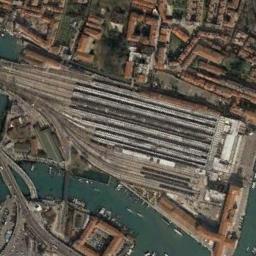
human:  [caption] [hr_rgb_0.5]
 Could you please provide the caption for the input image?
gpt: The railway station with lots of railways is between a residential area and a river and some trains are on the railways .

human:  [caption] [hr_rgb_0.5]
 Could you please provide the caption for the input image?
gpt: There are many buildings beside the railway station .

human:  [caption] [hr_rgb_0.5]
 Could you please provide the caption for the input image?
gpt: The railway station is between some buildings and river .

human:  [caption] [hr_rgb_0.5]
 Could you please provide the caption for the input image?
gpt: A well-equipped railway station in a crowded city .

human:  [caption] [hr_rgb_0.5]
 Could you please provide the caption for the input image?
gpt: There are many brown buildings and a river near the railway station .